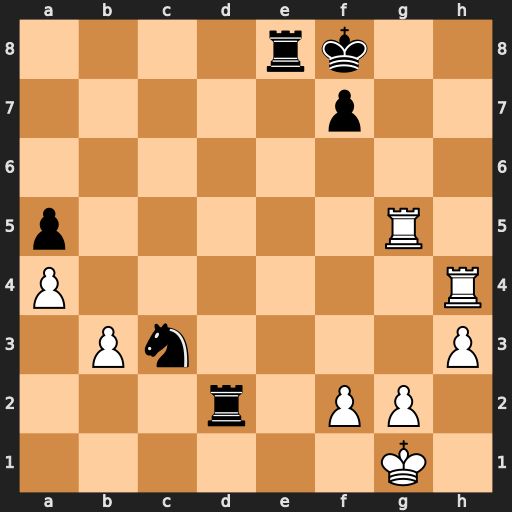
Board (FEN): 4rk2/5p2/8/p5R1/P6R/1Pn4P/3r1PP1/6K1
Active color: w
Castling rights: -
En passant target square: -
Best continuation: Rh8+ Ke7 Re5+